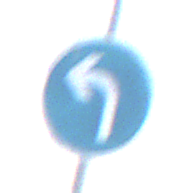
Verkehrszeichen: VorgeschriebeneFahrtrichtungLinks
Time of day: SunriseSunset
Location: Outdoor (Nature)
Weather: PartlyCloudy
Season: NotSpecified
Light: Natural